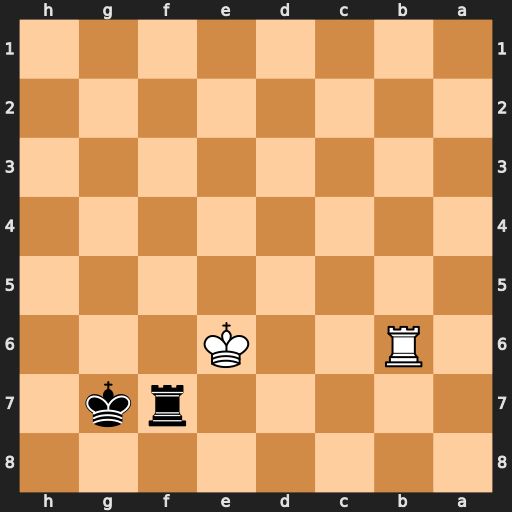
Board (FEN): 8/5rk1/1R2K3/8/8/8/8/8
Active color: b
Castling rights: -
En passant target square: -
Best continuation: Rf6+ Kd5 Rxb6